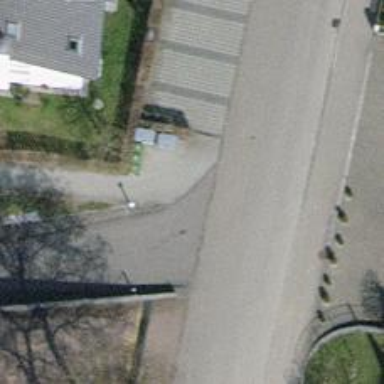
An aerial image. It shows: Kerb barrier.